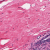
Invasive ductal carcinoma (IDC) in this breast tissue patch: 0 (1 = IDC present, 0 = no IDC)